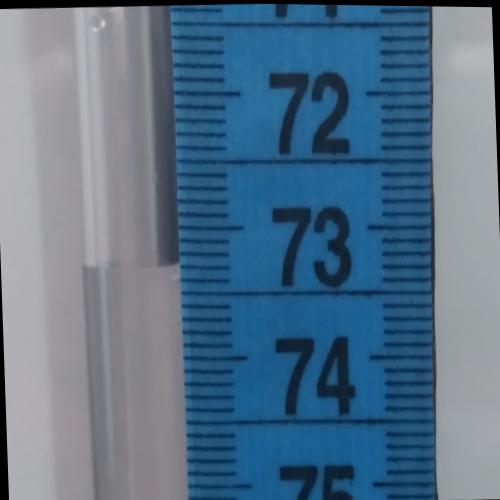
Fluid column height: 73.3 cm